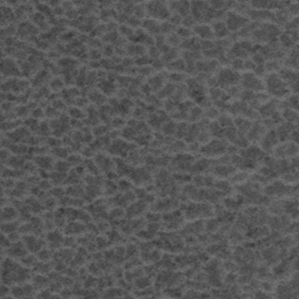
Label: frost